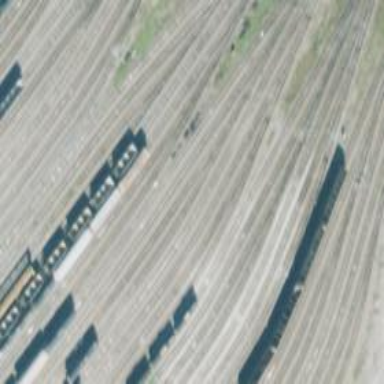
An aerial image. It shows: Railway yard.